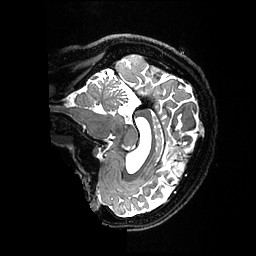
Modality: T2w
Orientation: sagittal
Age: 42
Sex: female
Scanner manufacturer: ge
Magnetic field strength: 3 T
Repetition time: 3.202 s
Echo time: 0.0667 s